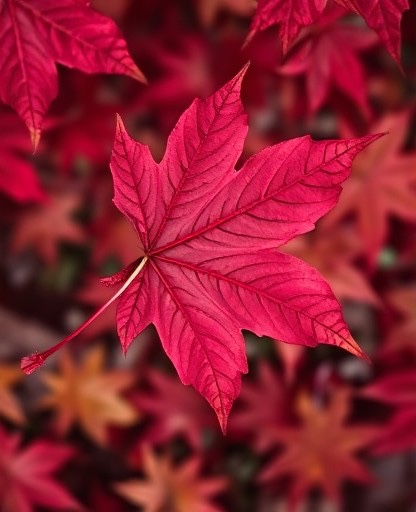
Category: Autumn